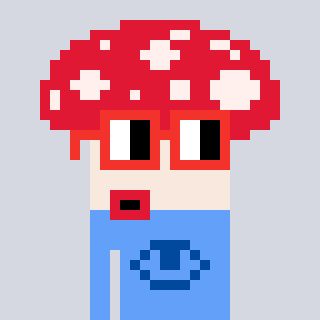
a pixel art character with square red glasses, a mushroom-shaped head and a blue-colored body on a cool background